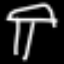
Label: mushroom